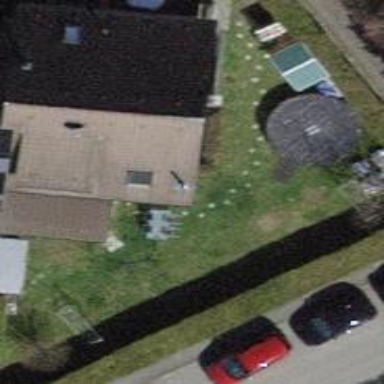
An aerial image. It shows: Gabled roofed house.